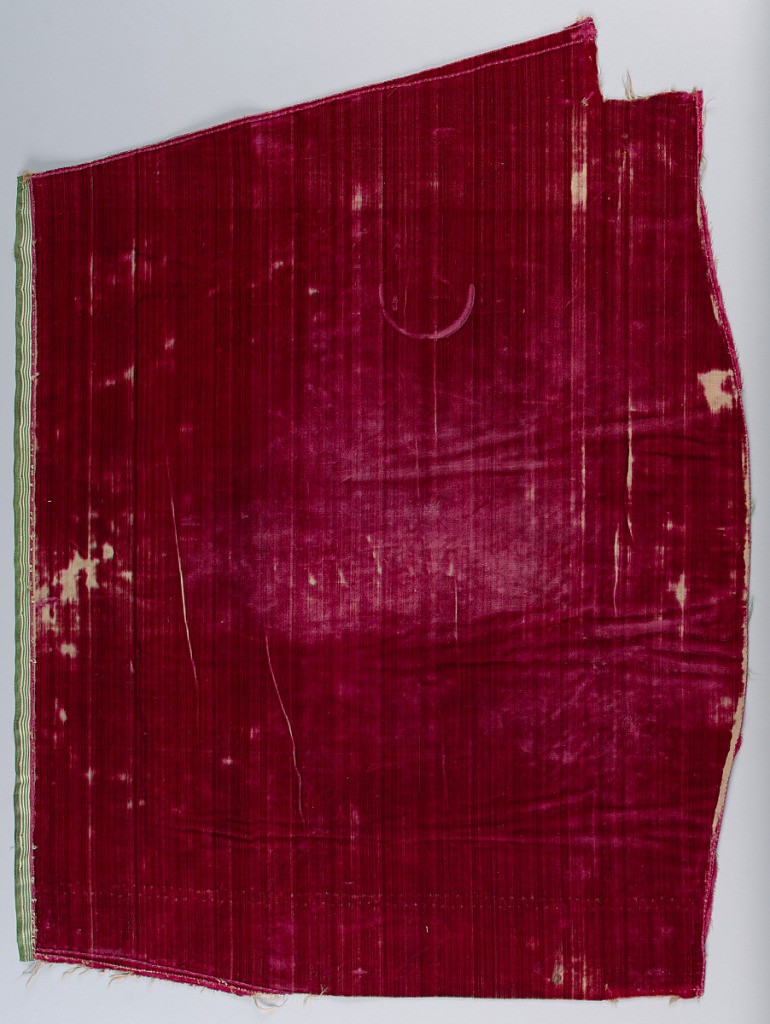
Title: Fragment
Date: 18th century
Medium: silk Technique: cut supplementary warp pile (velvet) in a 3/1 twill foundation
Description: Unpatterned cut red velvet with green and ivory striped selvages.